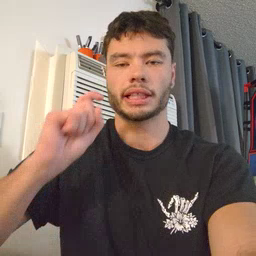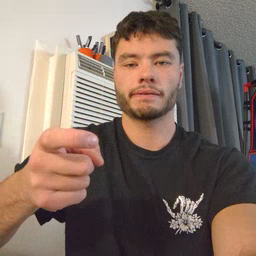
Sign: gift